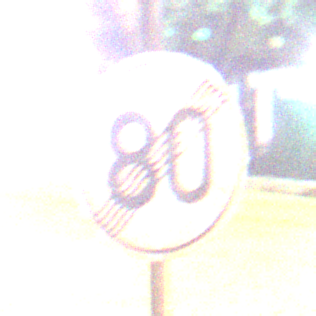
Verkehrszeichen: EndeGeschwindigkeit80
Umgebung: Outdoor, Suburban
Tageszeit: Night
Wetter: PartlyCloudy
Licht: Artificial
Jahreszeit: NotSpecified
Kontrast: HighContrast